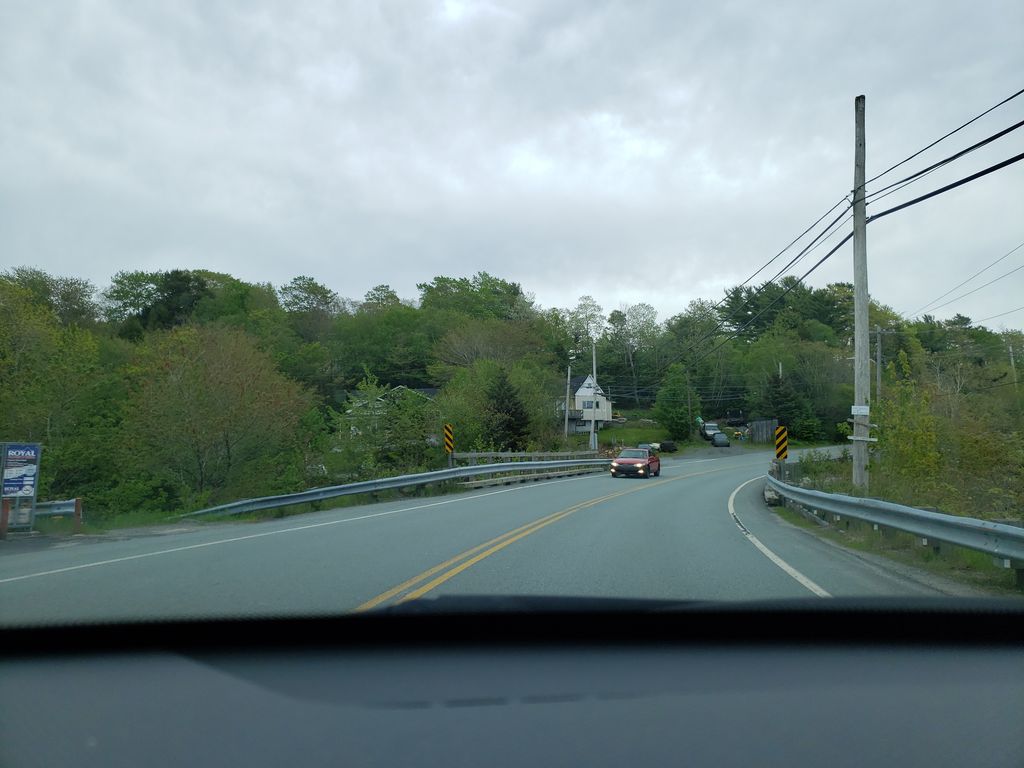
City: halifax